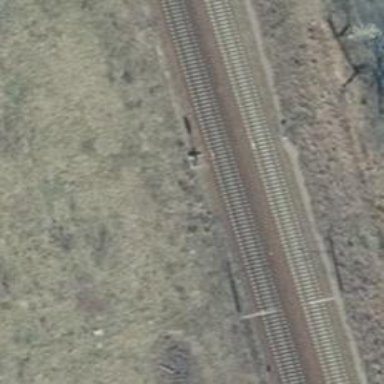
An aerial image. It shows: Railway signal.